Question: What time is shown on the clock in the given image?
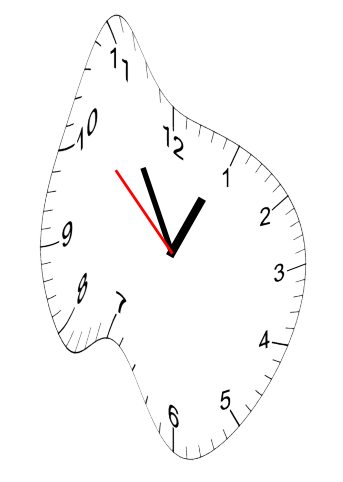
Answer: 12:54:52